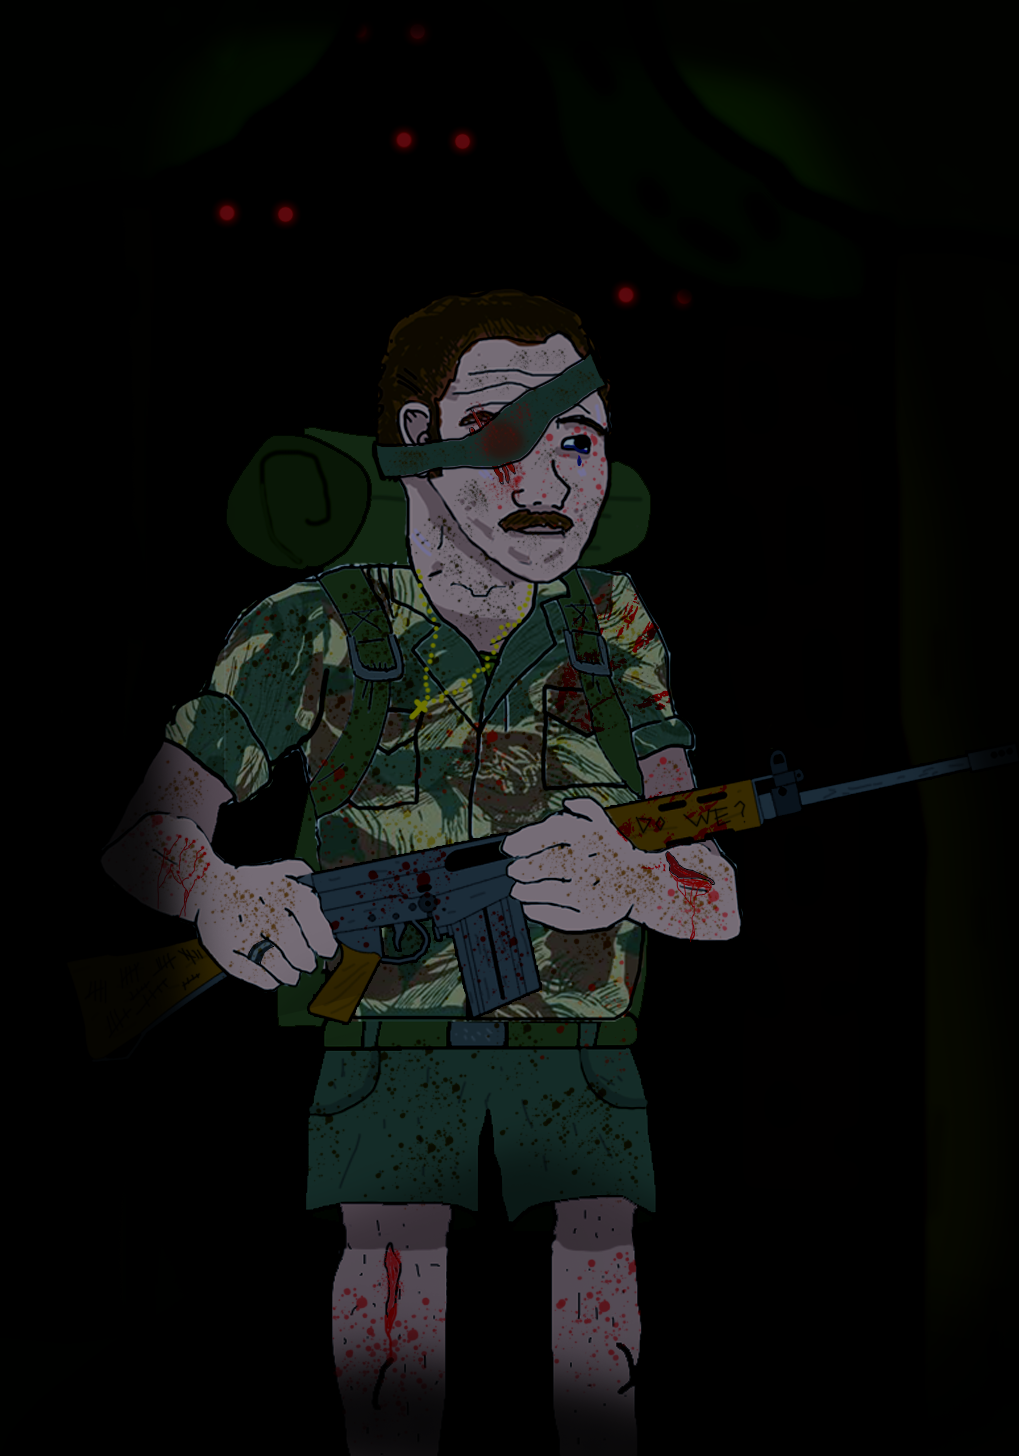
Label: 5_Wojak_with_Background